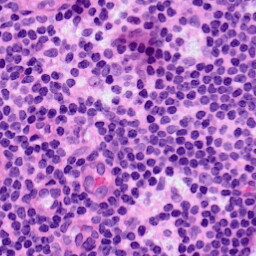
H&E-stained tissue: LymphNode